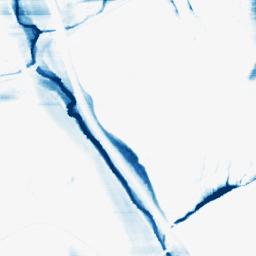
Category: morphological
Decomposition family: morphological_rect
Decomposition parameters: operation: closing
width: 50
height: 3
Upsampling method: sinc_hamming
Upsampling parameters: scale: 2
kernel_size: 8
Upsampling scale: 2